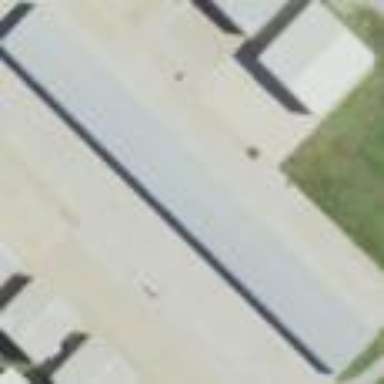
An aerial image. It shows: Hangar building at the airport.